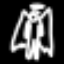
Label: angel